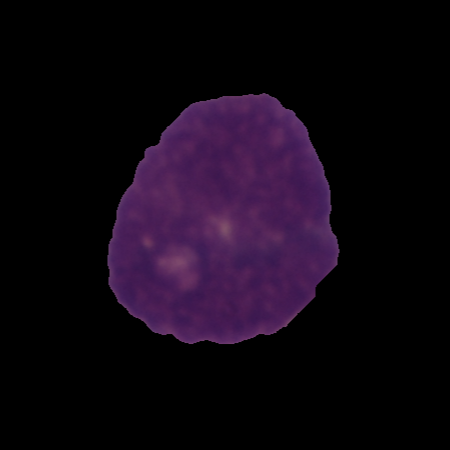
Label: cancer